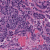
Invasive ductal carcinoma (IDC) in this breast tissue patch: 1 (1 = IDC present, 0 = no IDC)